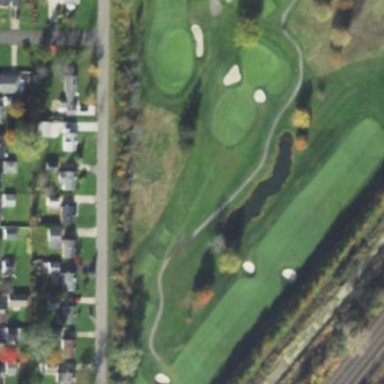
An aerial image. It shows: Golf fairway surrounded by grass.